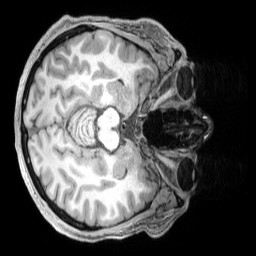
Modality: T1w
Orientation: axial